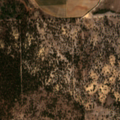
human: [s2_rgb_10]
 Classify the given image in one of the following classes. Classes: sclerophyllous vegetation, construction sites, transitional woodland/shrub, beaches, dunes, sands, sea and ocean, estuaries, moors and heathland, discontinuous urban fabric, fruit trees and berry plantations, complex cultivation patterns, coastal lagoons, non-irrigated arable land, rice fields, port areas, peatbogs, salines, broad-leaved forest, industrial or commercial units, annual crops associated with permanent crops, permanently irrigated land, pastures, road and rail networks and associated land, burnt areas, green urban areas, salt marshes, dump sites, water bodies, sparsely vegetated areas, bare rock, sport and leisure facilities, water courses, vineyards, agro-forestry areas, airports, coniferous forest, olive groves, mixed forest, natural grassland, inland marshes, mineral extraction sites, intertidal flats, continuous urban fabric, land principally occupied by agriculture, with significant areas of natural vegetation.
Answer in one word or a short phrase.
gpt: permanently irrigated land, pastures, broad-leaved forest, transitional woodland/shrub